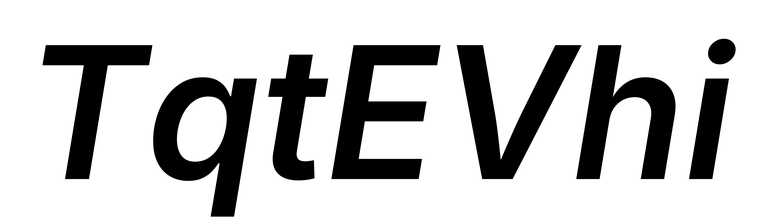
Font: Inter-Italic_SemiBold_Italic